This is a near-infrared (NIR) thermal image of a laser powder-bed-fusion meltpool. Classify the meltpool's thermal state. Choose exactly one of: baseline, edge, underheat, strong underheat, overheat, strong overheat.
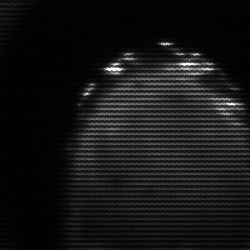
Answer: edge